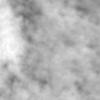
Label: no_change